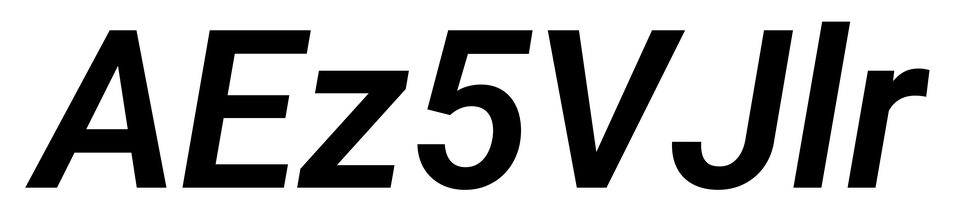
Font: Roboto-Italic_SemiBold_Italic